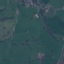
Label: Pasture